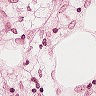
Metastatic tissue present: no